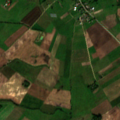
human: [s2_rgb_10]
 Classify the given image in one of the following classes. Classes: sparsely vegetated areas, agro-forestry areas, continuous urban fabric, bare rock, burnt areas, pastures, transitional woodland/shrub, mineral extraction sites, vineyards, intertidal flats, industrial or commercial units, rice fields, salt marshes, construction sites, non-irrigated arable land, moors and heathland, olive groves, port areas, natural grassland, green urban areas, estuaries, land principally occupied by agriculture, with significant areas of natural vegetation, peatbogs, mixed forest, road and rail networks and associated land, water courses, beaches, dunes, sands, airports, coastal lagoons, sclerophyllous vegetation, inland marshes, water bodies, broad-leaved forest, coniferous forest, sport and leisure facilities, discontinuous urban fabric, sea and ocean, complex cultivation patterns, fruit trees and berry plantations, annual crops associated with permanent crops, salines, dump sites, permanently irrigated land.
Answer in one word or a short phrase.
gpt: discontinuous urban fabric, non-irrigated arable land, complex cultivation patterns